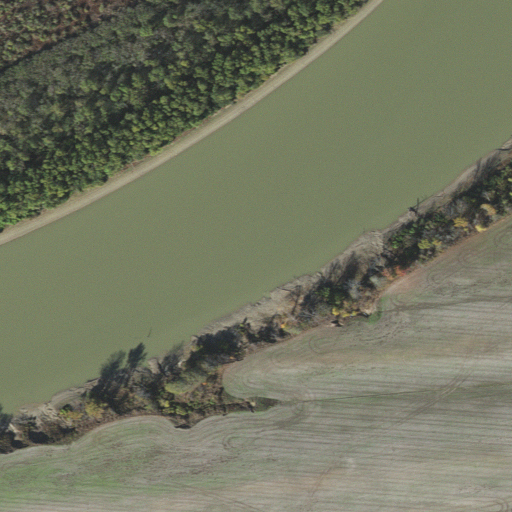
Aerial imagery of cape in Arkansas named Blue Point (historical) containing open water, cultivated crops, woody wetlands, and herbaceous wetlands